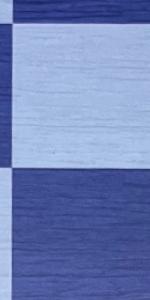
Label: Empty